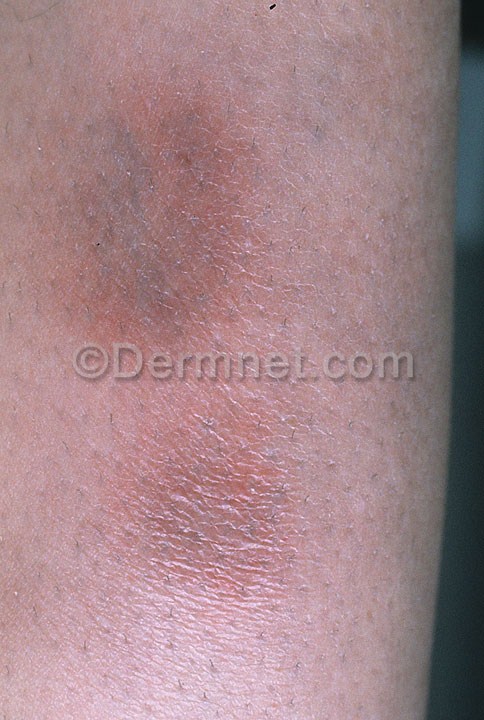
Disease: Vasculitis Photos